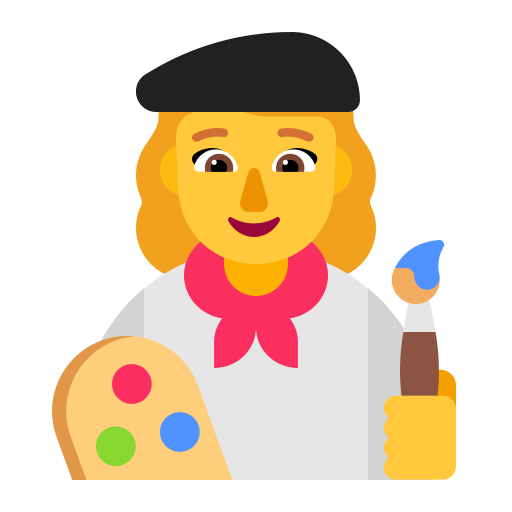
woman artist flat default